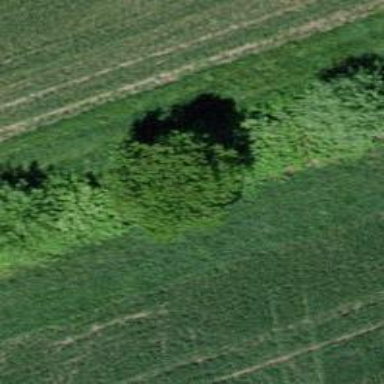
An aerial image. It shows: Broadleaved tree in natural setting.